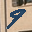
Label: 9